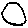
Label: circle